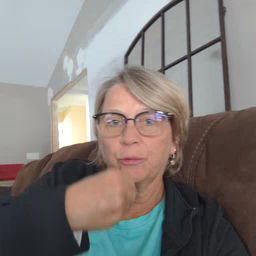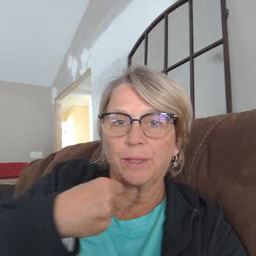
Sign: pretty